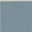
Piece: xx